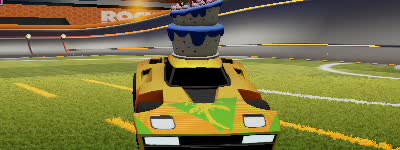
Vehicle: breakout